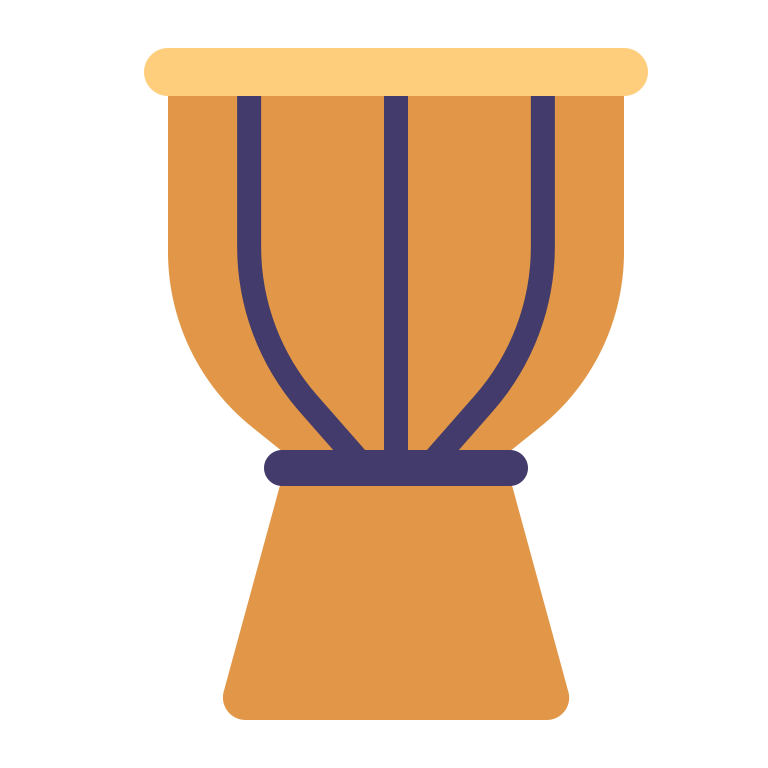
long drum flat